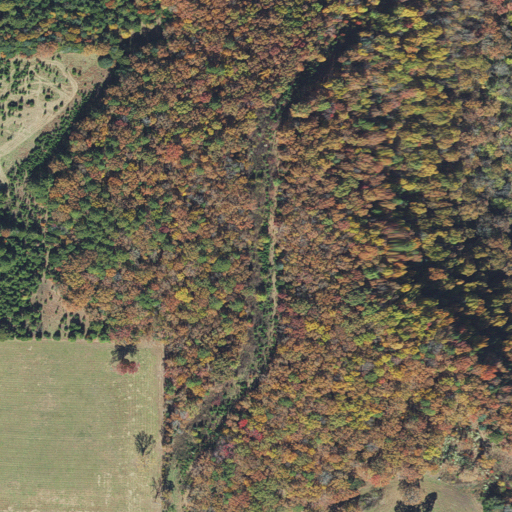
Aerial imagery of mountain in Arkansas named Bluff Mountain containing deciduous forest, pasture, evergreen forest, and mixed forest